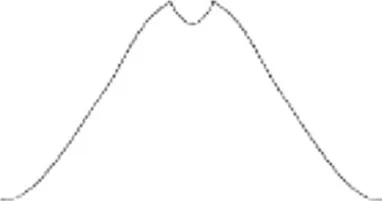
Schematic representation of the robotic trocar sites. Precisely one 12-mm optic trocar (OT), two 8-mm robotic working trocars (RT), and one 10-mm assistant trocar (AT). The dotted line represents the double-barreled ileocolostomy.
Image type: pathology (immunostaining)